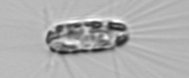
Label: Corethron_hystrix